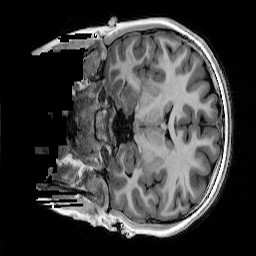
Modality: T1w
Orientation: coronal
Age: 12
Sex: male
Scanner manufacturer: siemens
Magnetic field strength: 3 T
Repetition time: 4 s
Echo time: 0.00289 s